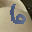
Label: 6